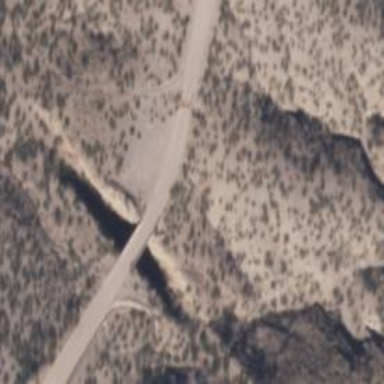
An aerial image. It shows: Unclassified road.